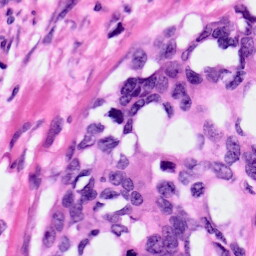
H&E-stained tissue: Pancreatic